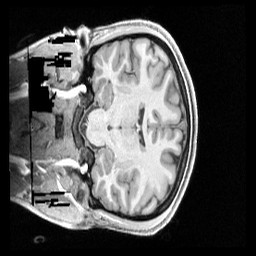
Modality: T1w
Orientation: coronal
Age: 24
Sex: female
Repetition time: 2.4 s
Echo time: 0.00222 s